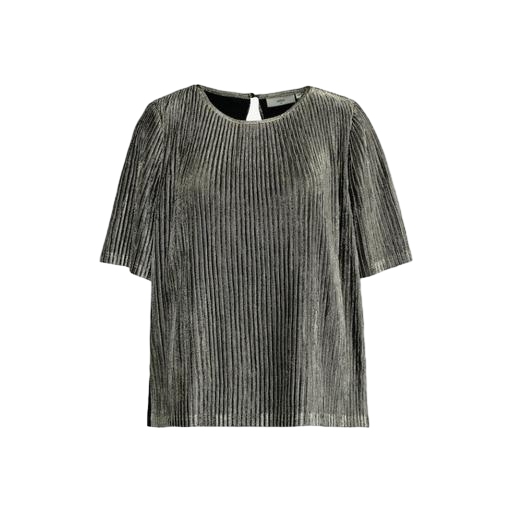
pleat-neck top, short-sleeve top only macy, silver t-shirt, white background